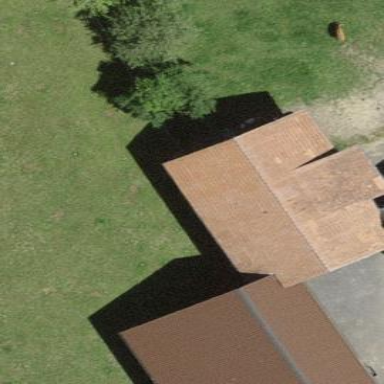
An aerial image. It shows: Barn.